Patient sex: M
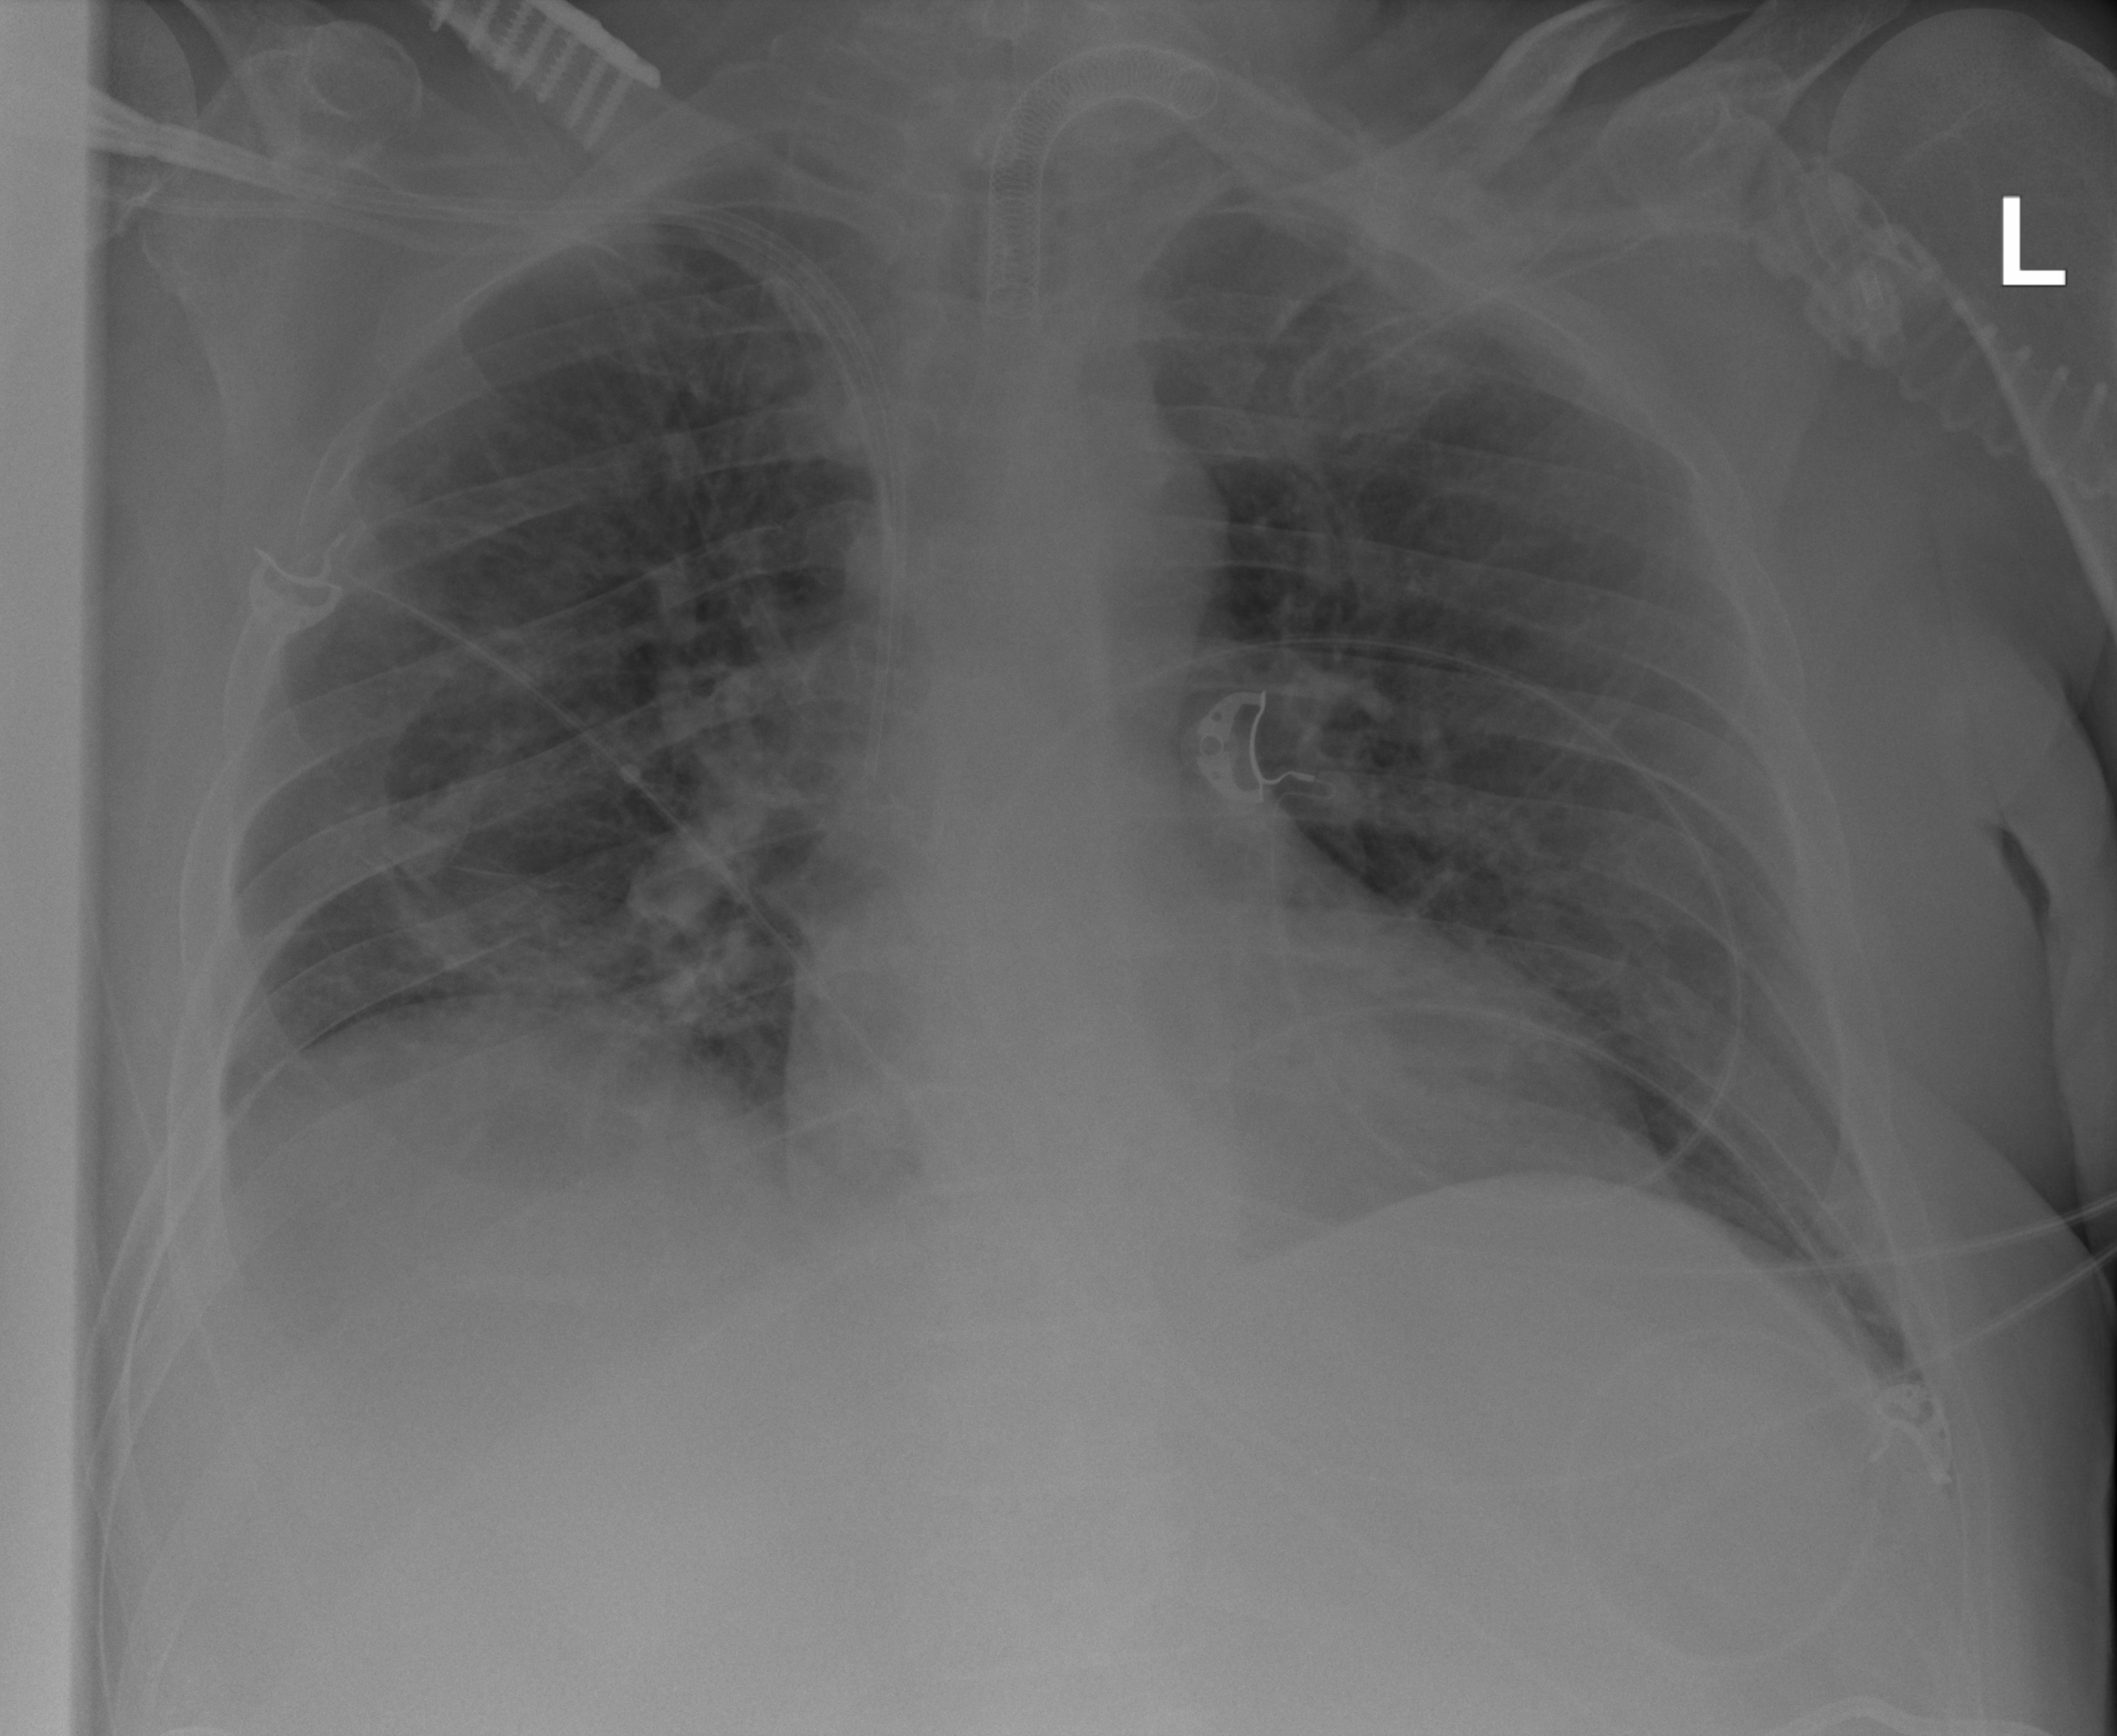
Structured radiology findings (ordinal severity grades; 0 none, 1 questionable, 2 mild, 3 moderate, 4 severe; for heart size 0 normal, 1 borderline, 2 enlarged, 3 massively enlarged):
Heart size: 0
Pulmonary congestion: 0
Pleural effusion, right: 0
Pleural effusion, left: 0
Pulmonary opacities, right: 0
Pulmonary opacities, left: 0
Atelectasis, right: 2
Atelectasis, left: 0